Field crop: maize
Growth stage: 2
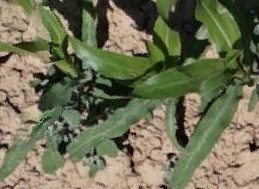
Species: maize